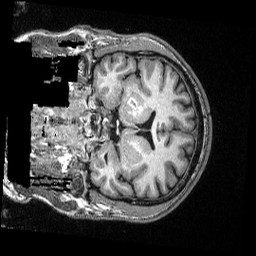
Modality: T1w
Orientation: coronal
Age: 48
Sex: male
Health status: ill
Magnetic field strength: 3 T
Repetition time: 2.53 s
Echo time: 0.00331 s